Aerial crown-view tile of a tropical tree (Barro Colorado Island, Panama), acquired 20240611:
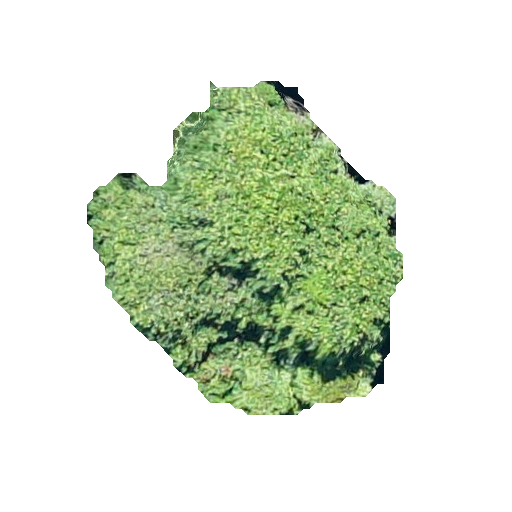
Species: Ficus yoponensis
GBIF accepted scientific name: Ficus yoponensis
Crown area: 112.205 m²